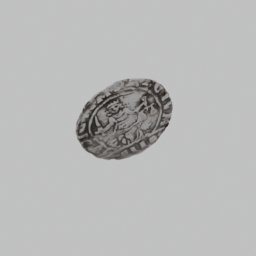
Label: tools